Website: lowes
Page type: customer-info-address
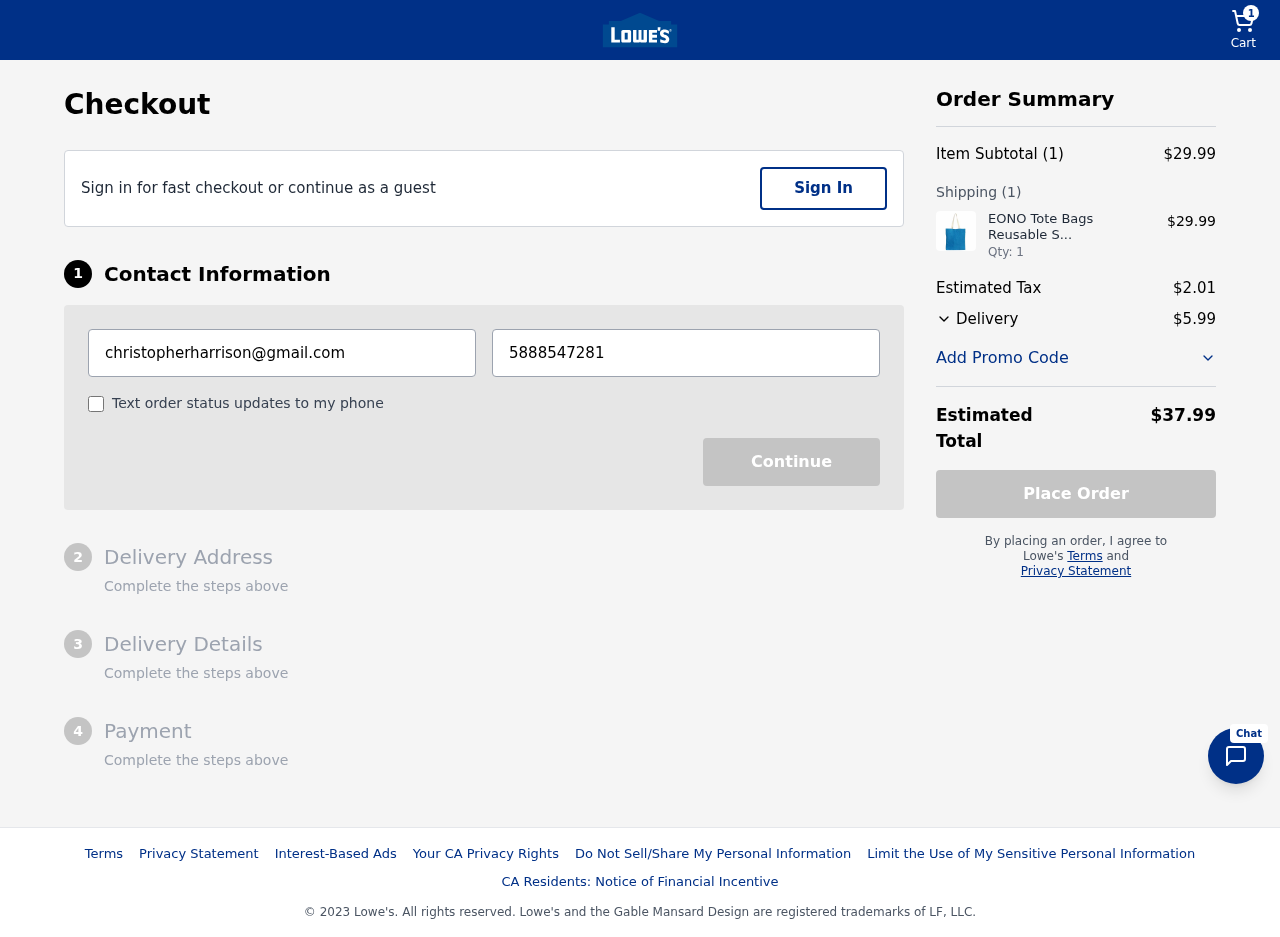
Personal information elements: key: PII_EMAIL
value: christopherharrison@gmail.com
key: PII_PHONE
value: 5888547281
Product elements: key: PRODUCT1_NAME
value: EONO Tote Bags Reusable Shopping Bag Eco-Friendly Recycled Cotton Fabric Handbag Grocery Shoulder Pl
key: PRODUCT1_PRICE
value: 29.99
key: PRODUCT1_QUANTITY
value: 1
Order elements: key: ORDER_NUM_ITEMS
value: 1
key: ORDER_SUBTOTAL
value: $29.99
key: ORDER_NUM_ITEMS2
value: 1
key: ORDER_TAX
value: $2.01
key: ORDER_SHIPPING_COST
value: $5.99
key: ORDER_TOTAL
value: $37.99